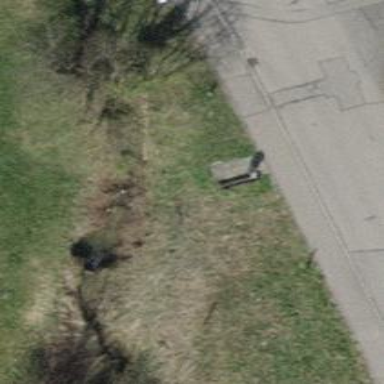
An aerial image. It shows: Brown bench in the vicinity.